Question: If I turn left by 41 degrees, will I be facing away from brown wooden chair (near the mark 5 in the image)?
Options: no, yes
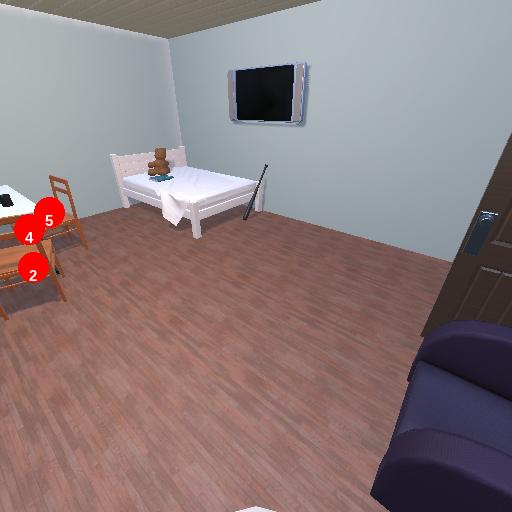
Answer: no